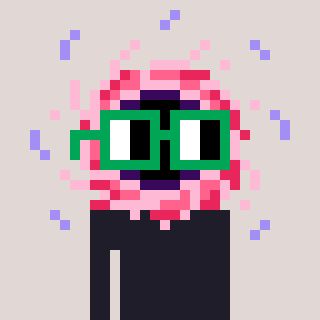
a pixel art character with square green glasses, a blackhole-shaped head and a blue-colored body on a warm background